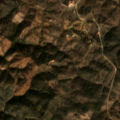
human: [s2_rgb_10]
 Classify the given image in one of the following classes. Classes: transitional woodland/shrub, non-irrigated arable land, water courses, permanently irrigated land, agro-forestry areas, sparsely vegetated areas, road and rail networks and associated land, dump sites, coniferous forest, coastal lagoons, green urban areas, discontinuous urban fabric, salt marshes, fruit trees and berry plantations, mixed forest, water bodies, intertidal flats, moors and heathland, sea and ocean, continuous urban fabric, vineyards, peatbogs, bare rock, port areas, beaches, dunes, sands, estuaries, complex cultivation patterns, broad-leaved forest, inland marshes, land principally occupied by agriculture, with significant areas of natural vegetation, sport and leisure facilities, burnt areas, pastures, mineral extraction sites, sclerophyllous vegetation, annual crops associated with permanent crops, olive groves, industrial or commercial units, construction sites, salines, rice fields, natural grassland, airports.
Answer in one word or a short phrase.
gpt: pastures, land principally occupied by agriculture, with significant areas of natural vegetation, broad-leaved forest, sclerophyllous vegetation, transitional woodland/shrub